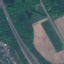
Land use / land cover: Highway